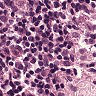
Metastatic tissue present: no